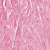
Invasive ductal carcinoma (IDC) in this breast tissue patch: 0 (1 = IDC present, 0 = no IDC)